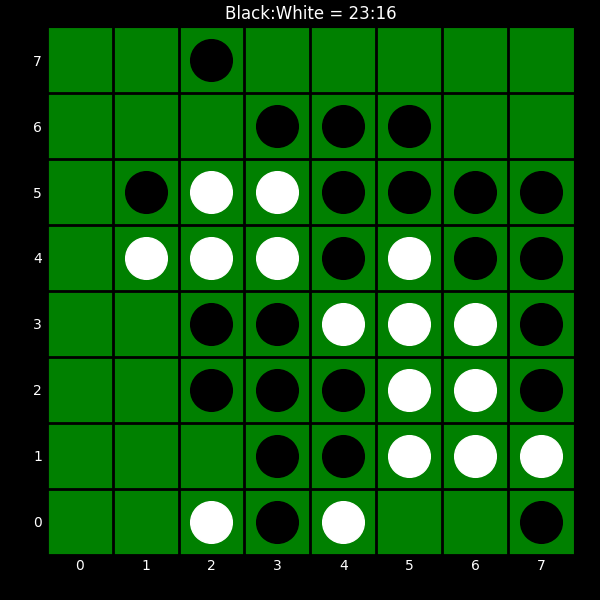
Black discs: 23
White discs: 16